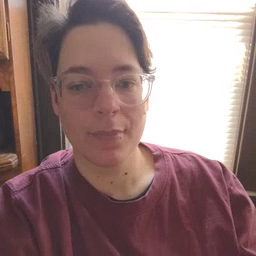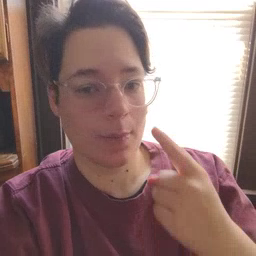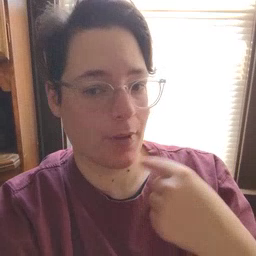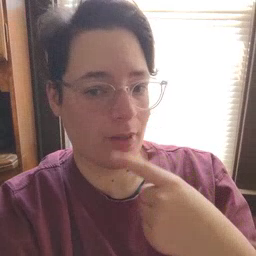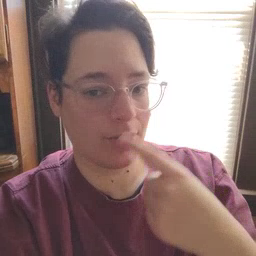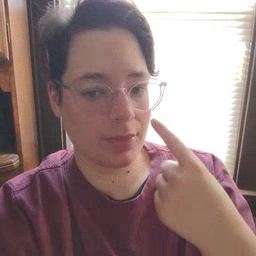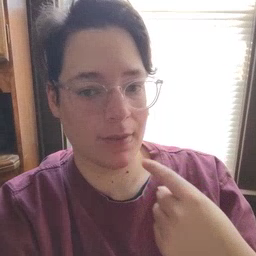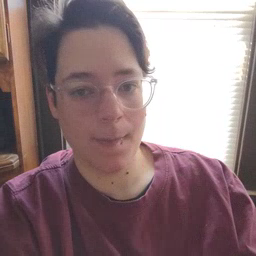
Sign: mouth